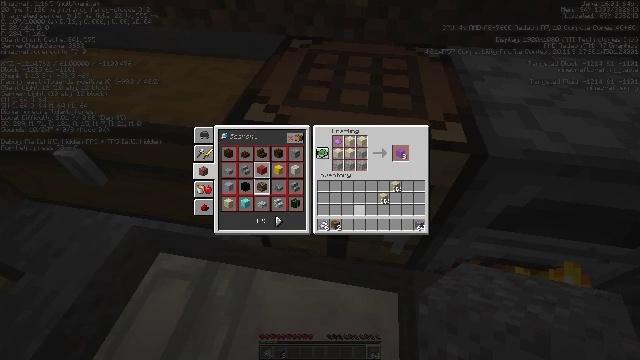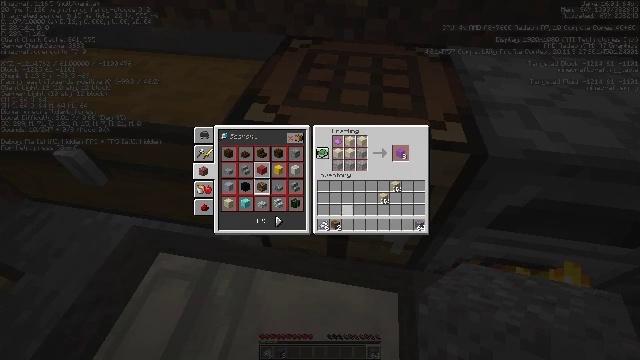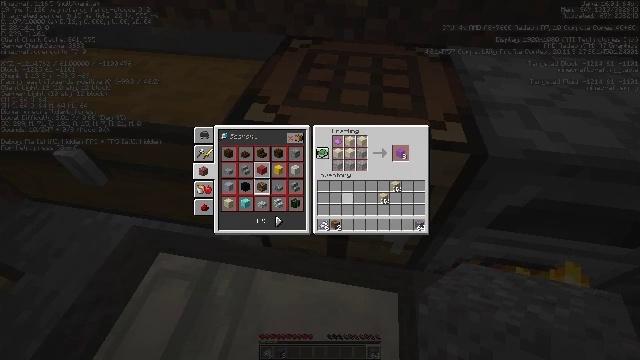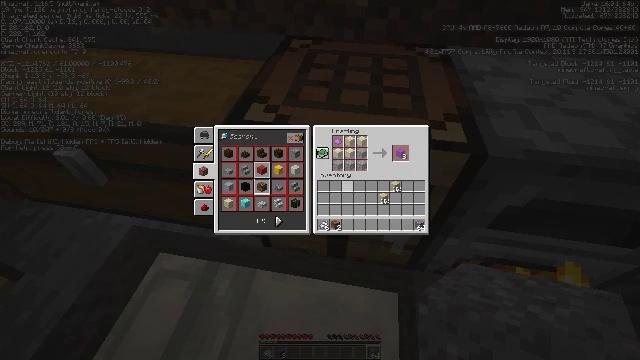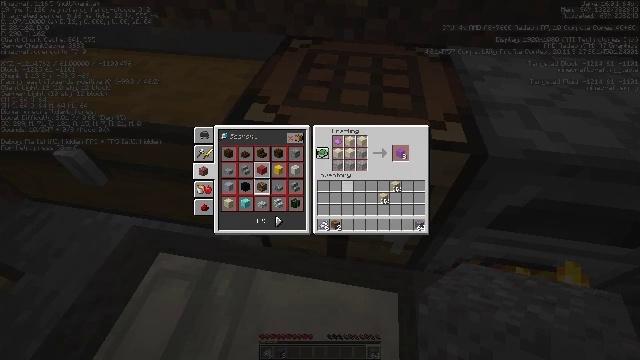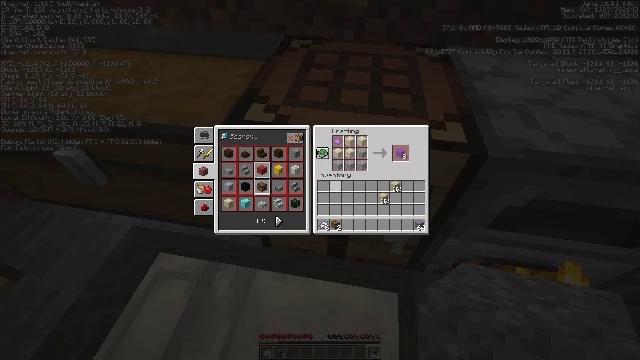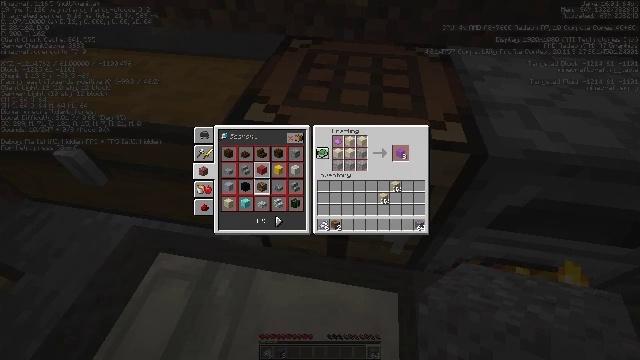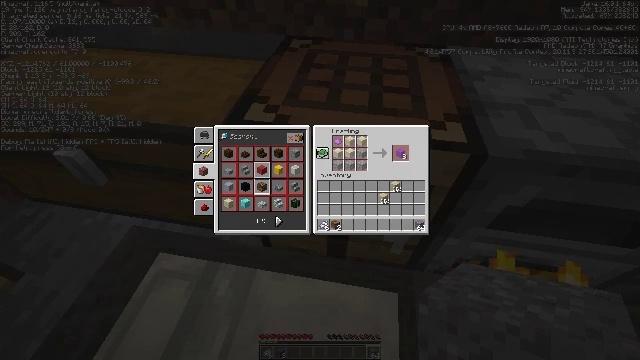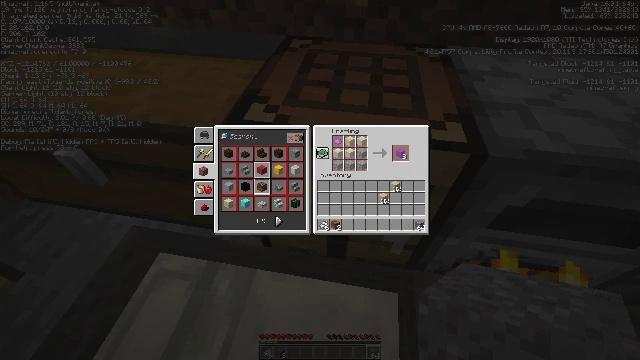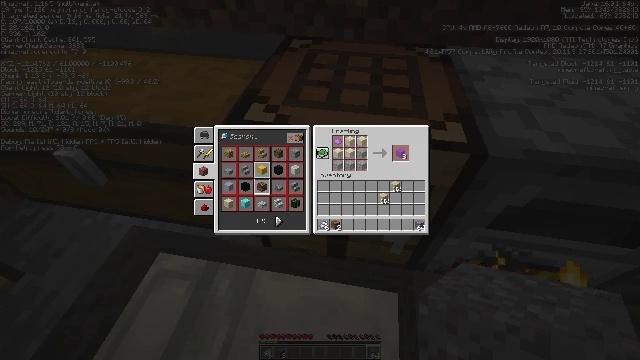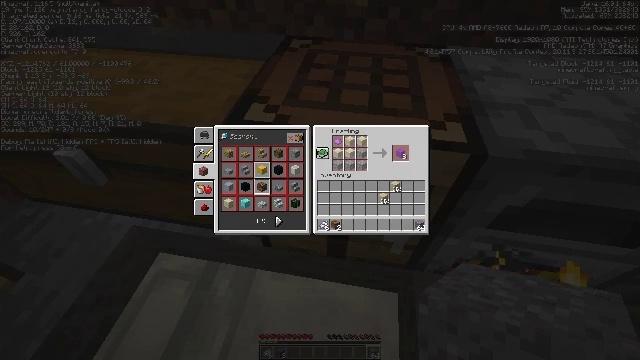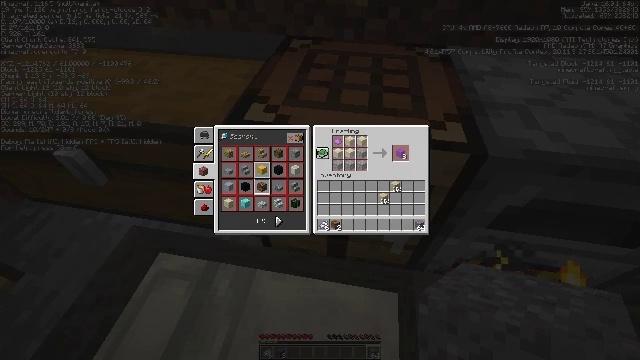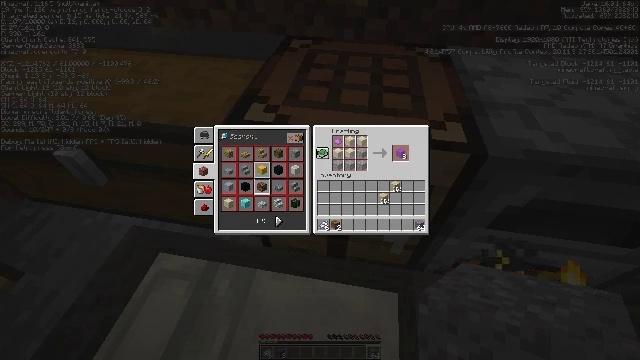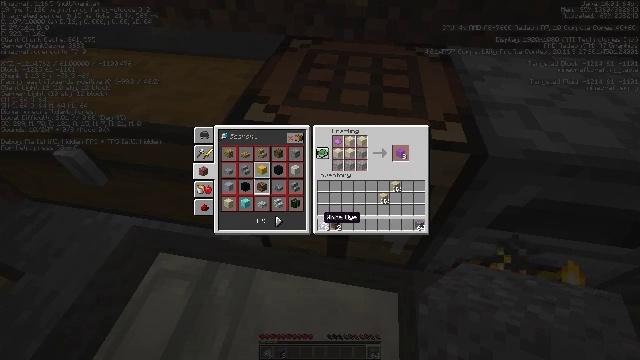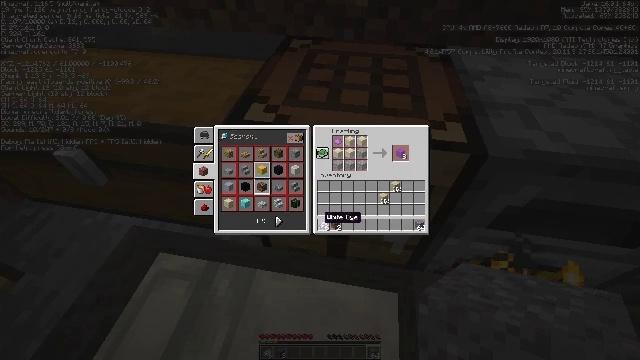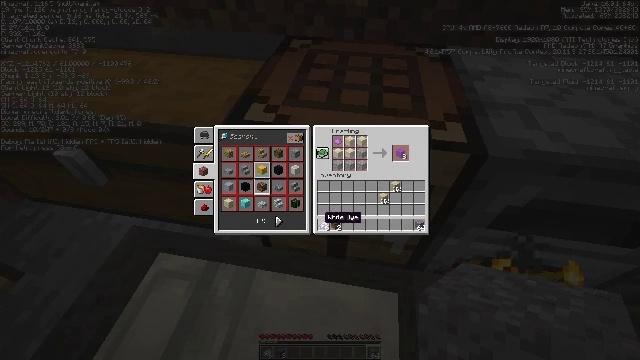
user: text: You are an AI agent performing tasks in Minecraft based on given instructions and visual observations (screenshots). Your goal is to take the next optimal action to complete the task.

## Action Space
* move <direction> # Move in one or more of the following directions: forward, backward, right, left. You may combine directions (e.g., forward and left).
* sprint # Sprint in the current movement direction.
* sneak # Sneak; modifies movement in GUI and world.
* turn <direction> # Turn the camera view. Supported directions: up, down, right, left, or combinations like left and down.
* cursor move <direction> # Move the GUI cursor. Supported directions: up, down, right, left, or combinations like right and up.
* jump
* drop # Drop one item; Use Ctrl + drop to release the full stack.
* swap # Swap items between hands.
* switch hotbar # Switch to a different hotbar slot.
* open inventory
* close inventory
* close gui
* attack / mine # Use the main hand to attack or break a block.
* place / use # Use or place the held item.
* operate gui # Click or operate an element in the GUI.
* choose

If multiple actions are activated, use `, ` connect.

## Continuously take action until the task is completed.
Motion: motion action
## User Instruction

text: Make white concrete powder using the crafting grid.
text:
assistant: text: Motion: no_op
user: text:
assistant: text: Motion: turn up
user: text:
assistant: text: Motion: turn up
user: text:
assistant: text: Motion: no_op
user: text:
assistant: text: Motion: turn left and down
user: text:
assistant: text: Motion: turn left and down
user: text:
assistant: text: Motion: turn left and down
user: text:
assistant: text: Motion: no_op
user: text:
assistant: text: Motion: no_op
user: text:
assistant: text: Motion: no_op
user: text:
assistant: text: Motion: turn right and up
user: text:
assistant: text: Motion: turn right and up
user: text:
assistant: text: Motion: no_op
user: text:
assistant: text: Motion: no_op
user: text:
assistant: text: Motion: no_op
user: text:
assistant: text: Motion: no_op
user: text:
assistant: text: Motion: attack / mine
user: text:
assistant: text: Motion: attack / mine
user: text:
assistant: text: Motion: turn right and up
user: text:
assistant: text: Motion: turn right and up
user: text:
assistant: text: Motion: turn right and up
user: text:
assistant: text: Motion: turn up
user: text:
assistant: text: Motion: no_op
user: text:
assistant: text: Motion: no_op
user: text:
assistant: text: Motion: no_op
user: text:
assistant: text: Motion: no_op
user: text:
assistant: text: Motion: no_op
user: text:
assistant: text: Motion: no_op
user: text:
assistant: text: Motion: no_op
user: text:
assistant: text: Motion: no_op